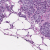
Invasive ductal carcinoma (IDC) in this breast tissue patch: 0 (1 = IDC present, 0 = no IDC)